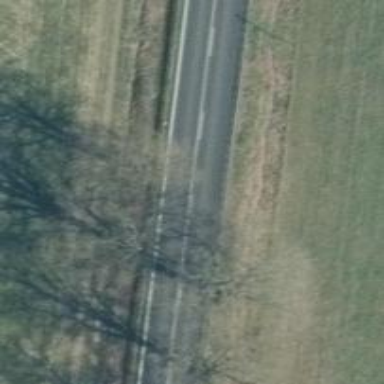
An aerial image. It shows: Primary road with asphalt surface.